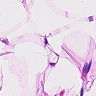
Metastatic tissue present: no